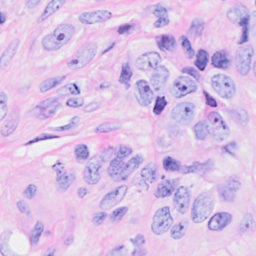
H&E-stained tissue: Breast